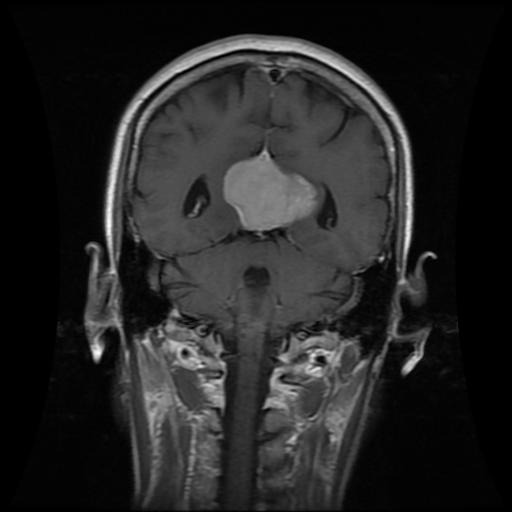
Label: meningioma